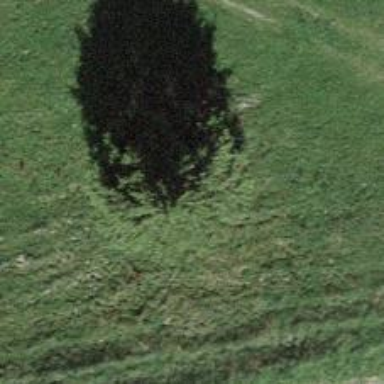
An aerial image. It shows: Beautiful tree in nature.